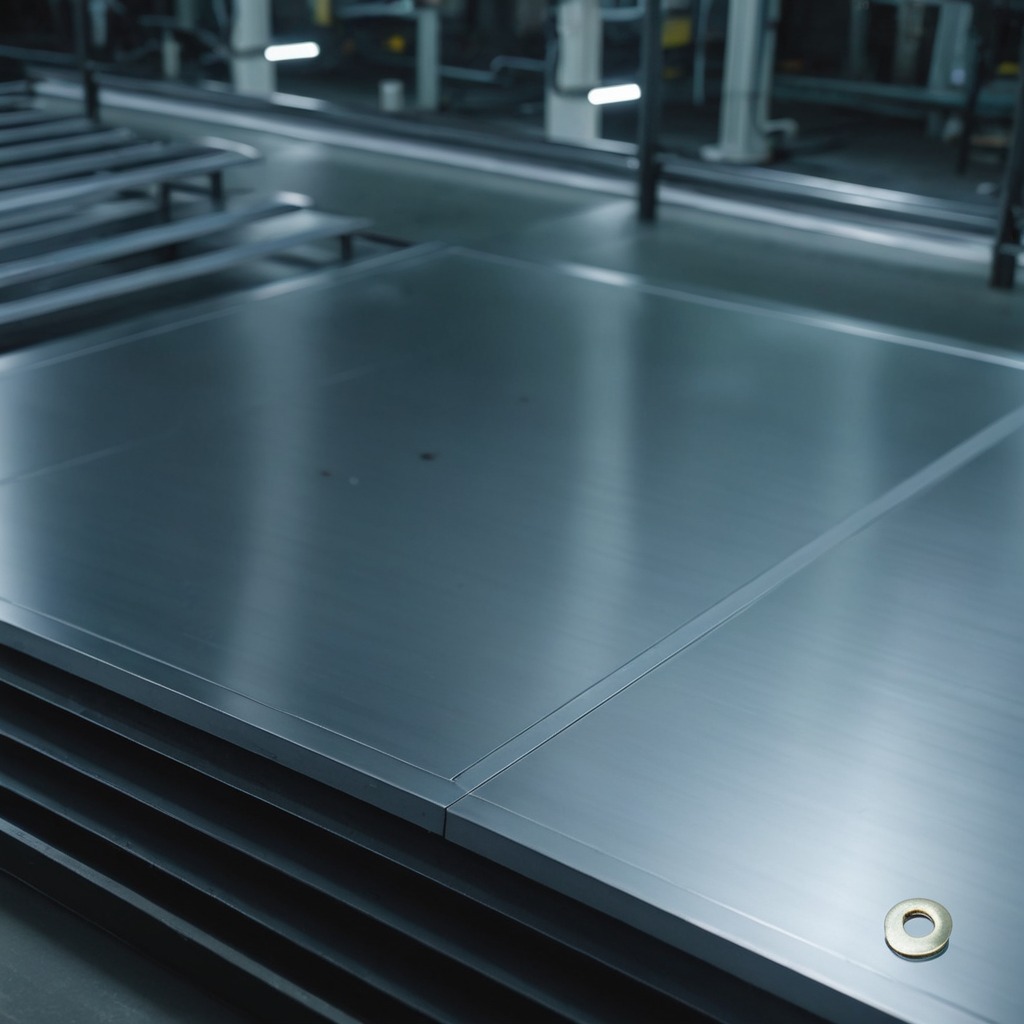
A flat metal washer lies on a metal table in a machine shop under fluorescent lights.